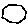
Label: hexagon